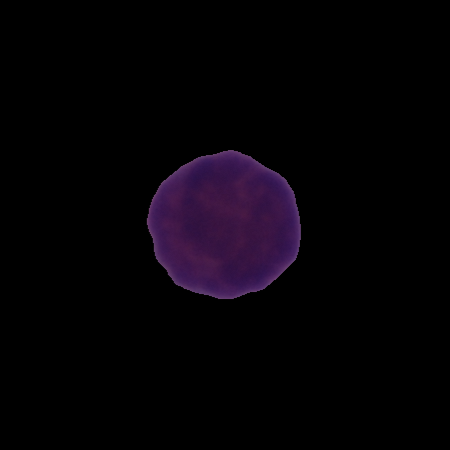
Label: healthy